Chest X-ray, PA view. Patient: 36 years old, sex F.
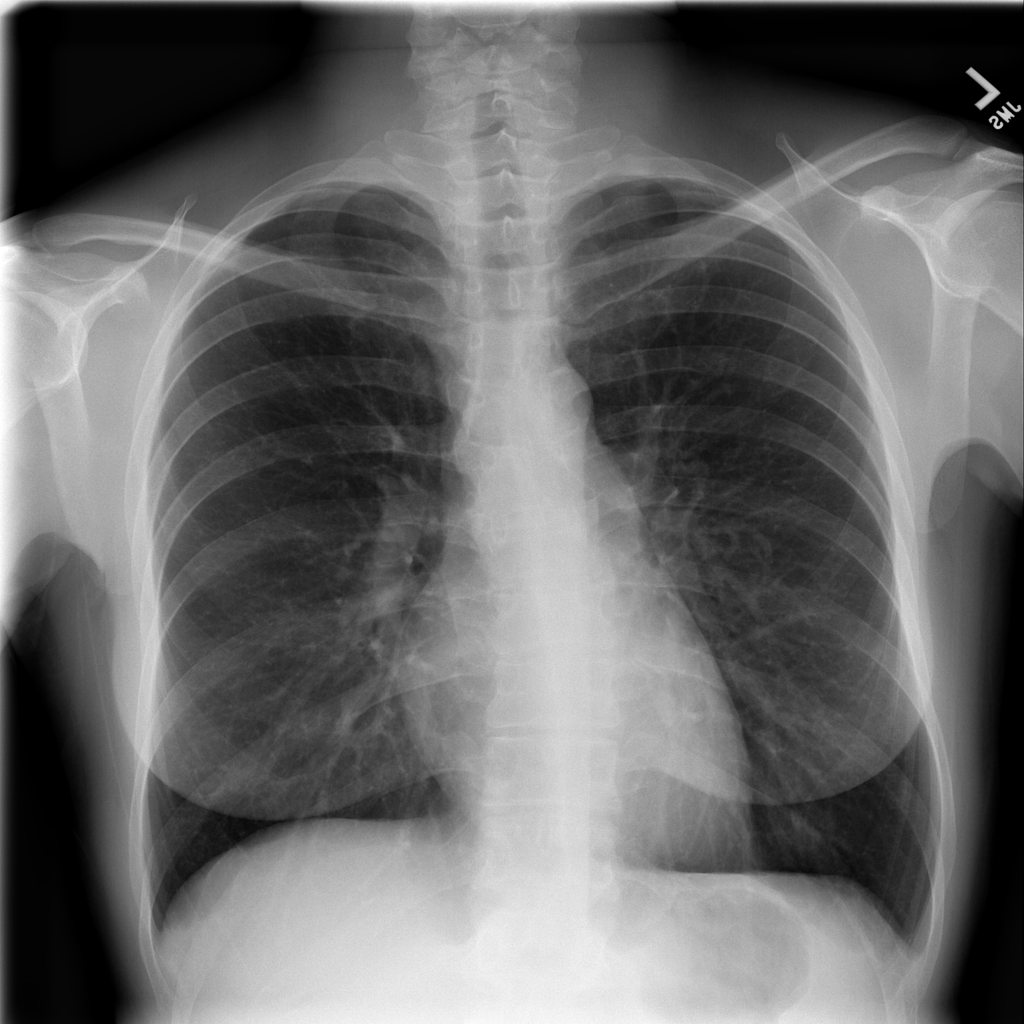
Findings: No Finding